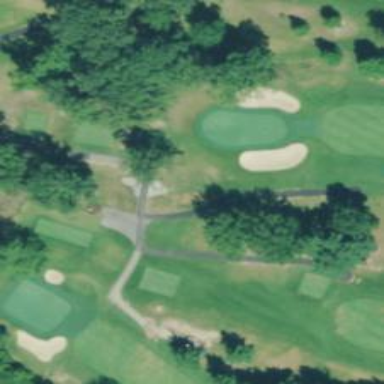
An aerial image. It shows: Path designated for golf carts.